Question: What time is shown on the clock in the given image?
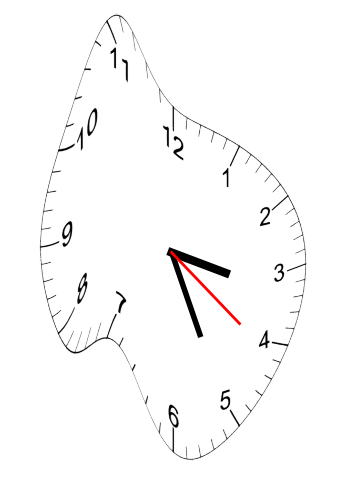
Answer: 03:25:21